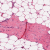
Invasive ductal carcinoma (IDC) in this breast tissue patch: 0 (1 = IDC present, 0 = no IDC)